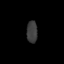
Tissue: prostate
Cell type: T cells
Senescence score: 0.3023
Nuclear area (px): 233
Mean DAPI intensity: 59.635